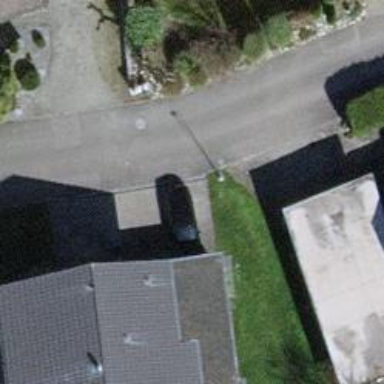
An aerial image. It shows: Smooth asphalt road in residential area.